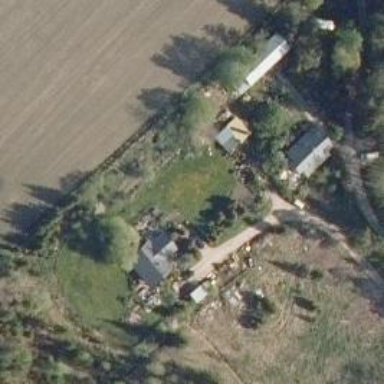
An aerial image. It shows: Farmyard area.